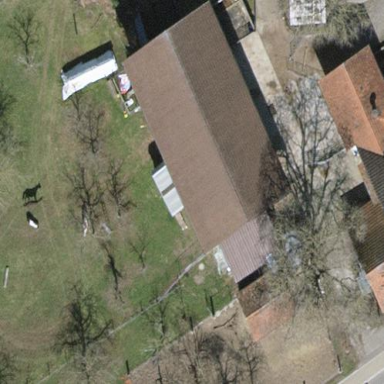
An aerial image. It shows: Shed building.